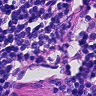
Metastatic tissue present: no